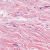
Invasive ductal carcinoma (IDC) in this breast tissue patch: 0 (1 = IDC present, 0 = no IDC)